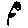
Label: flower